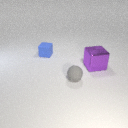
small gray rubber sphere in front of small blue rubber cube